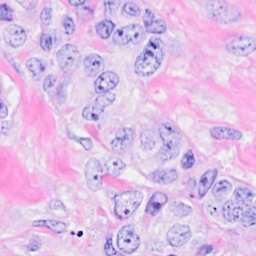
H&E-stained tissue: Breast